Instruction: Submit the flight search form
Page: home
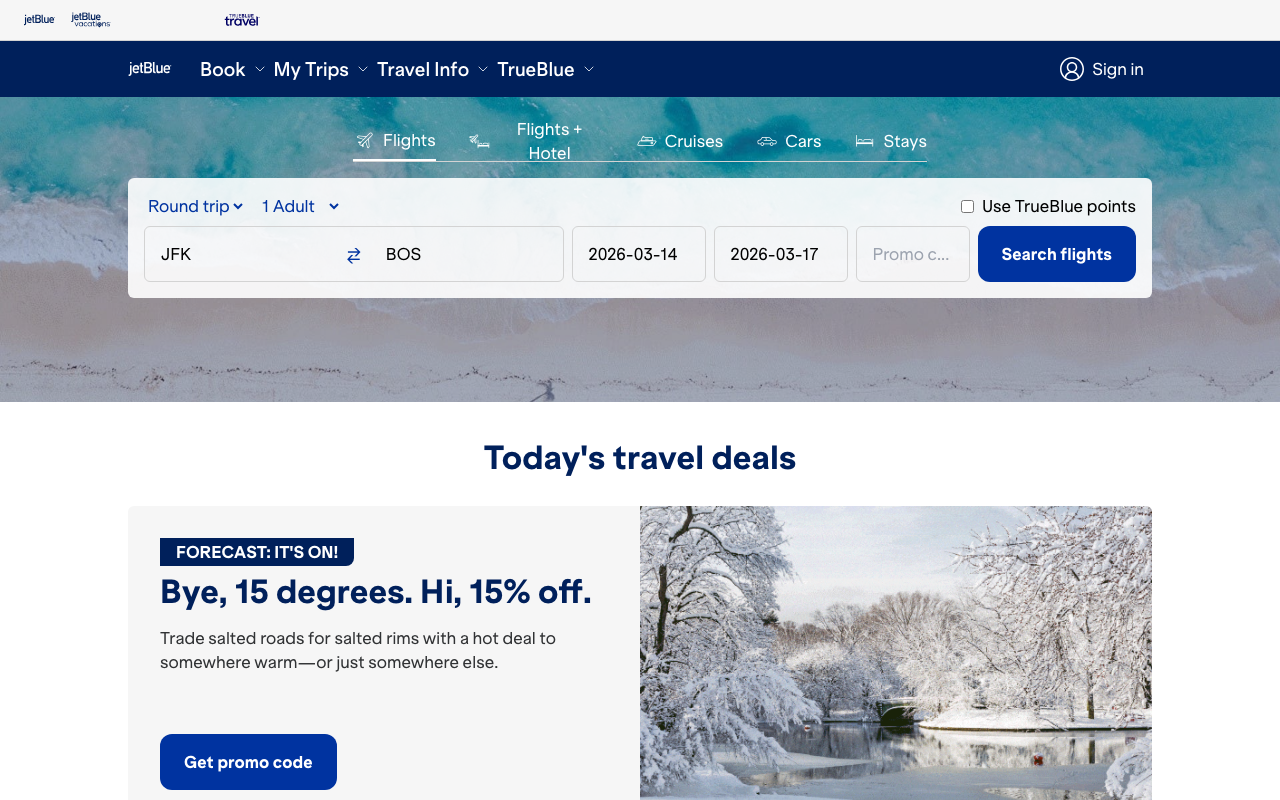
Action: click